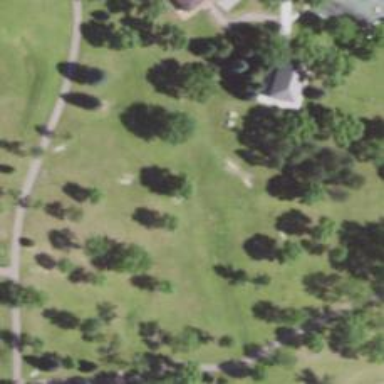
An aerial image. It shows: Disc golf hole.